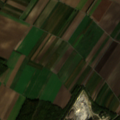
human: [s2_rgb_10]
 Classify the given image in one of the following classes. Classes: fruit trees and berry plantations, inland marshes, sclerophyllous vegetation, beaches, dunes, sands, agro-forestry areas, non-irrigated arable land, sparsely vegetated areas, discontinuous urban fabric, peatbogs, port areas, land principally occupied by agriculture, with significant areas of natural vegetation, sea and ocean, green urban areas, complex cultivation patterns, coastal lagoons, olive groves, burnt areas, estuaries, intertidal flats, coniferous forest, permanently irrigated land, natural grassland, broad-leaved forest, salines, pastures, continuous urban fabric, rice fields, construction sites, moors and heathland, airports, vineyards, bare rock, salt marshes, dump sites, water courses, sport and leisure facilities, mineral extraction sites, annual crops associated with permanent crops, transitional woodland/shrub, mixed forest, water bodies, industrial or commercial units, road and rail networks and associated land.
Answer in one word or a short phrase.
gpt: mineral extraction sites, non-irrigated arable land, vineyards, broad-leaved forest